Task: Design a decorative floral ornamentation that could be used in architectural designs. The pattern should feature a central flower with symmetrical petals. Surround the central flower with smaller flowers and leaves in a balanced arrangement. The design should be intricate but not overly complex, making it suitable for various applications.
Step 1702:
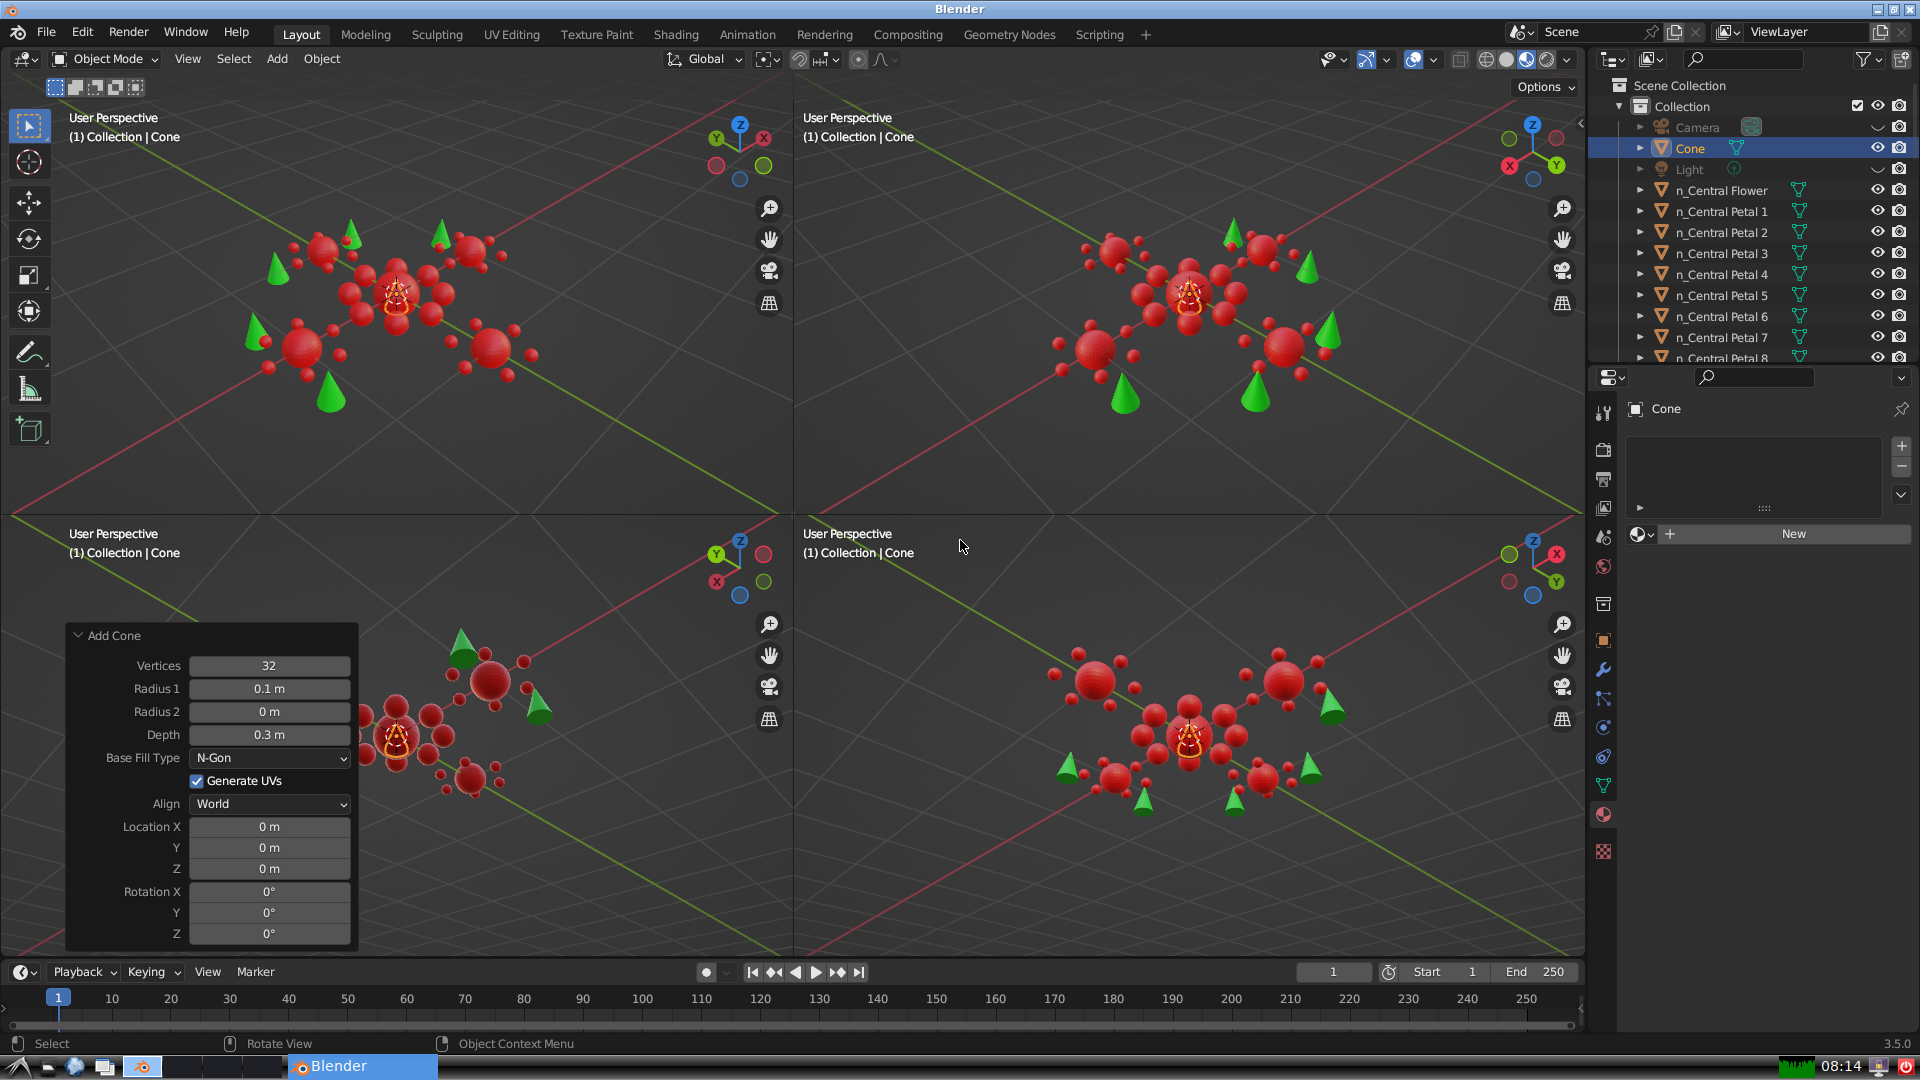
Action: {"key_press": ['Ctrl, Home']}